Field crop: tomato
Growth stage: 2
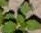
Species: solanum